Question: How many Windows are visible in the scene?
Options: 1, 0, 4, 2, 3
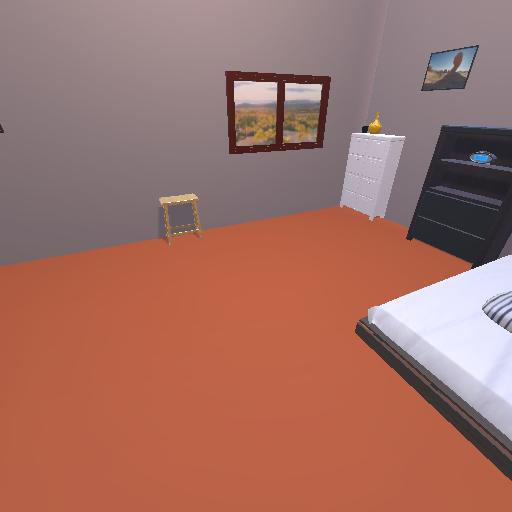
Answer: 1